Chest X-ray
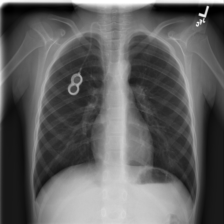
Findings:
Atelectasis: negative
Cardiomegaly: negative
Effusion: negative
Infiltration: negative
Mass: negative
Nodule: negative
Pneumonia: negative
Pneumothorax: negative
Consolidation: negative
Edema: negative
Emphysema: negative
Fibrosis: negative
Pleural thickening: negative
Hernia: negative